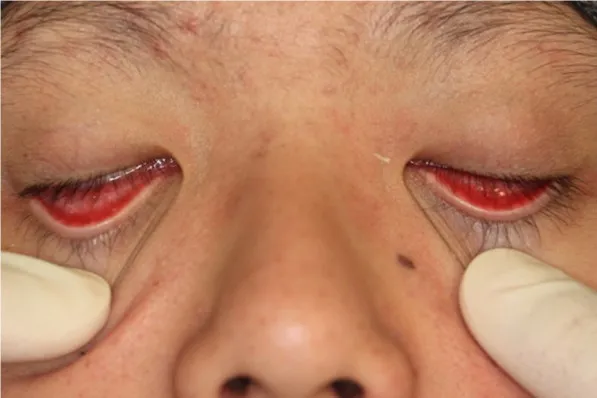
Pale conjunctiva.
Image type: medical_photograph (other_medical_photograph)